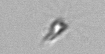
Label: Calciopappus